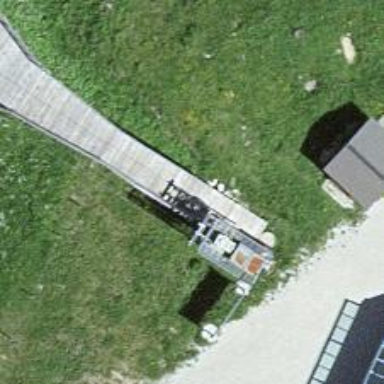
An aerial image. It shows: T-bar lift for skiing at the resort.